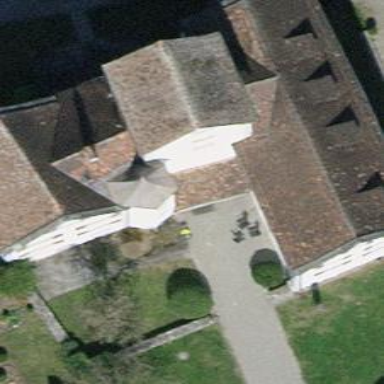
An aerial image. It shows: Stately castle of historical significance.